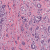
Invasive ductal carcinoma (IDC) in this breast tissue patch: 1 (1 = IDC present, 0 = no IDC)